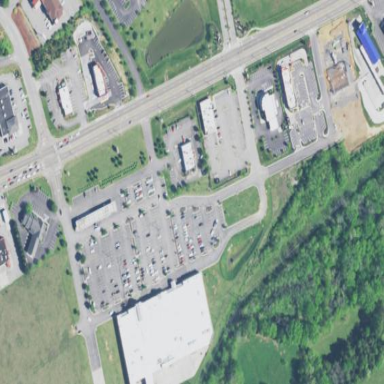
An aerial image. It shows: Retail area.